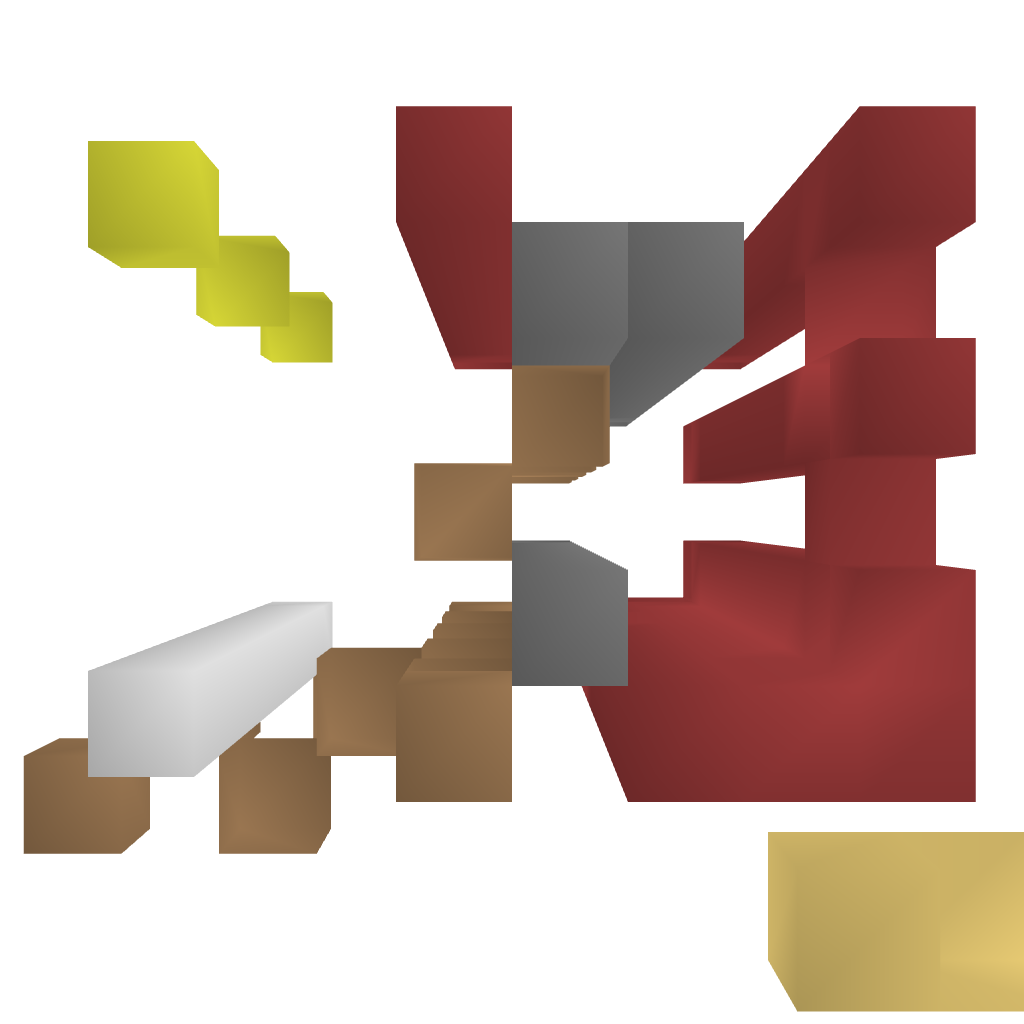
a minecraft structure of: Semi Automatic Furnace bad low quality